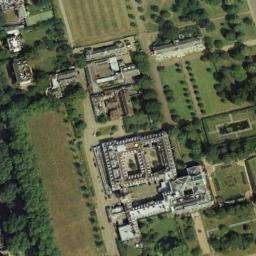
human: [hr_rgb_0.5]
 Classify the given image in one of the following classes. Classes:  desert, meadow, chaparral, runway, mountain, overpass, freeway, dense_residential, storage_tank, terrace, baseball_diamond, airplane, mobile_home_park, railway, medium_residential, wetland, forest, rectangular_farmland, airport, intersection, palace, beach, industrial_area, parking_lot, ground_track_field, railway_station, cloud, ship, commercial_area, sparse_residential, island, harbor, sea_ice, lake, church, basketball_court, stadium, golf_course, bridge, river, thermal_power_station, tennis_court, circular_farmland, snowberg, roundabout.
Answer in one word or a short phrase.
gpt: palace